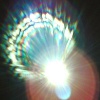
Label: sunburn